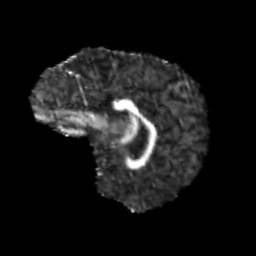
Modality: FA
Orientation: sagittal
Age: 12
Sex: male
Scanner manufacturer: siemens
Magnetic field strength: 3 T
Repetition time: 3.8 s
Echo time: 0.07 s